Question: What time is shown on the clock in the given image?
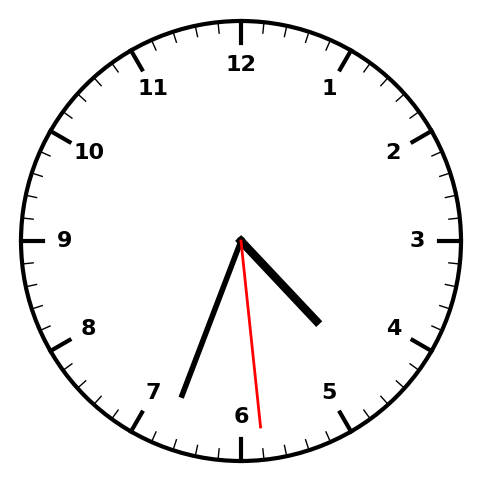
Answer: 04:33:29